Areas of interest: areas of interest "Business Office Building"
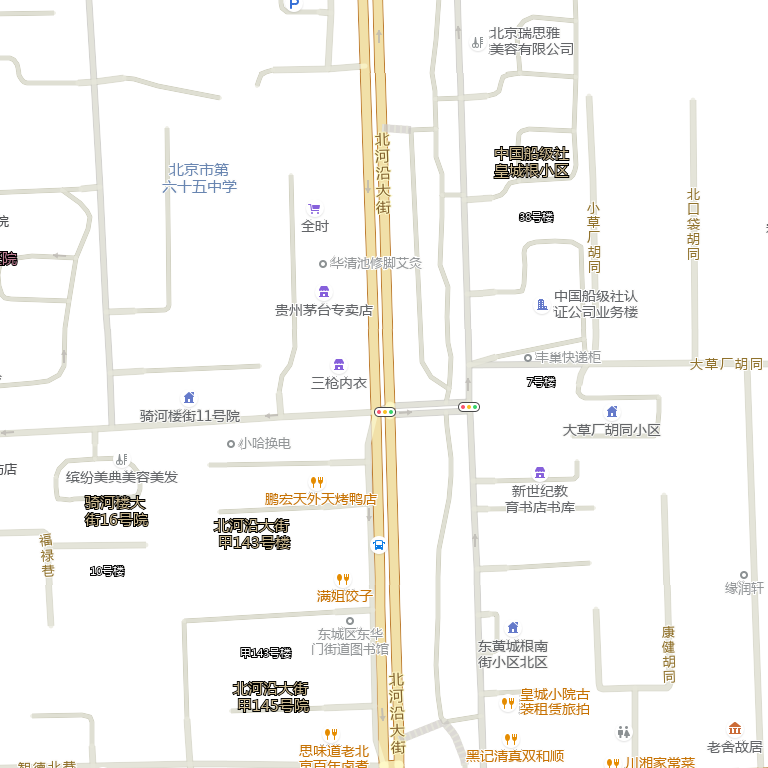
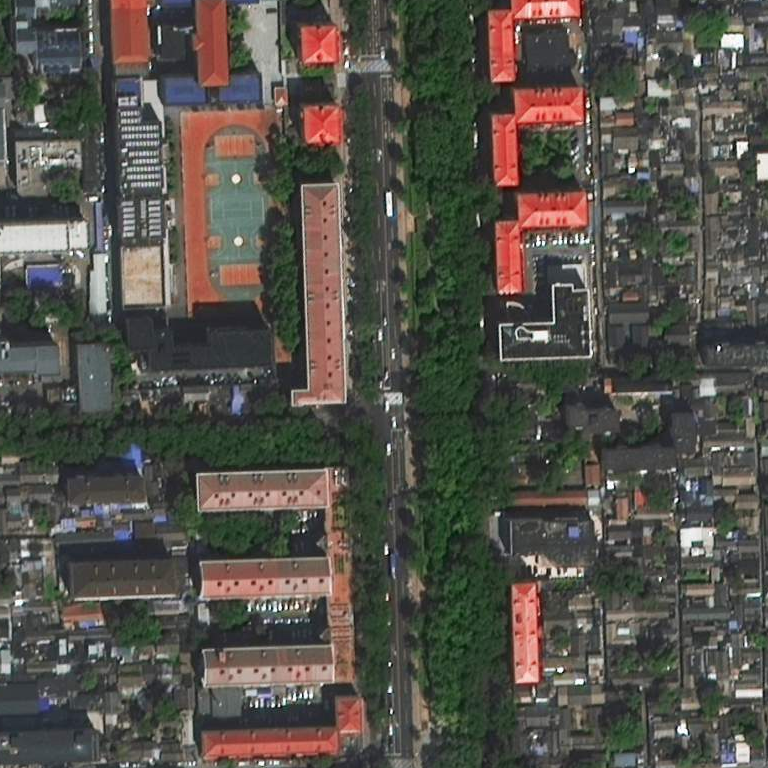